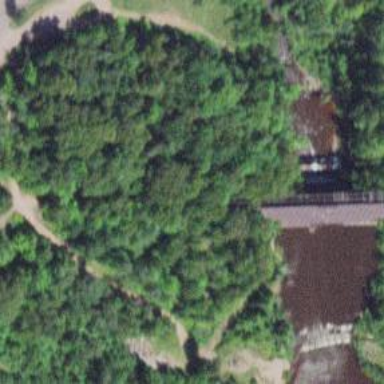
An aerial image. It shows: Abandoned railway bridge with trestle design.